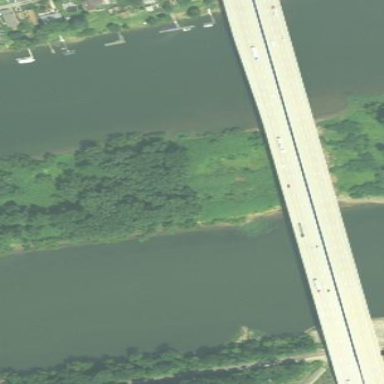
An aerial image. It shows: Man-made bridge.